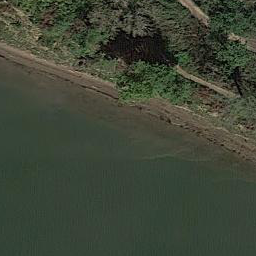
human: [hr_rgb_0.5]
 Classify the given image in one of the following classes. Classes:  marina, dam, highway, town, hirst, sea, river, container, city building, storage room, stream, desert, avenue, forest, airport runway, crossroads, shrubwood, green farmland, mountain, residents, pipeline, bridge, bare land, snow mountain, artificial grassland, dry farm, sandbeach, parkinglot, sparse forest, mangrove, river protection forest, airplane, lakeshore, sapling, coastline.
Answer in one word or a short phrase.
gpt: river protection forest